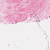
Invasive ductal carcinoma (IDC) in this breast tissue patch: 0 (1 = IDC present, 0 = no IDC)